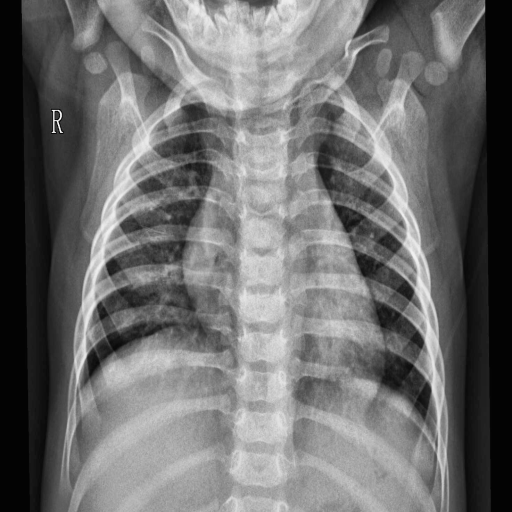
Finding: PNEUMONIA